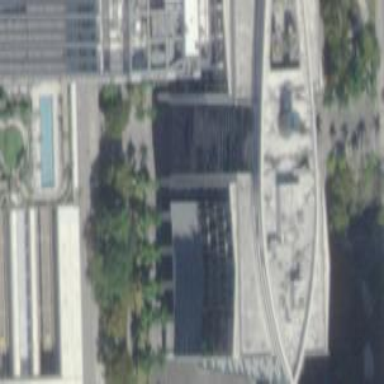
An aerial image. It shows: Courthouse building.